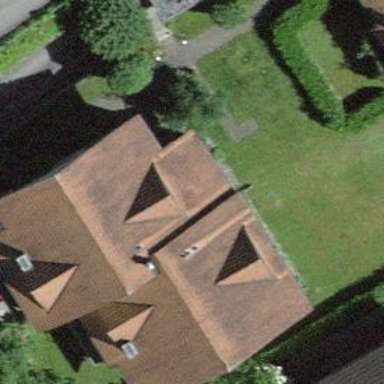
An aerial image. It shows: Residential building.